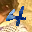
Label: 4